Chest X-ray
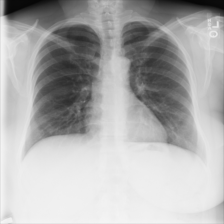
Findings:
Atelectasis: negative
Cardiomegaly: negative
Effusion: negative
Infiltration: negative
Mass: negative
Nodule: negative
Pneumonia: negative
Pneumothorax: negative
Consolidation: negative
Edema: negative
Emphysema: negative
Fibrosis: negative
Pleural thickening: negative
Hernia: negative